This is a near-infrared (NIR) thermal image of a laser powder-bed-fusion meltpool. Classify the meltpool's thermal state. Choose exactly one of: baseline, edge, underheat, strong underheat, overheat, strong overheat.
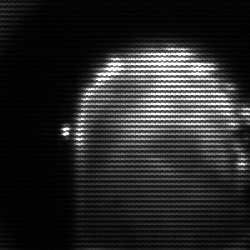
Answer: baseline